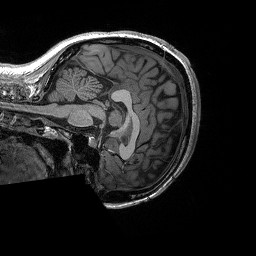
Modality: T1w
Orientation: sagittal
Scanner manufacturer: siemens
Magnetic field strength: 3 T
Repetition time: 2.3 s
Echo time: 0.00294 s